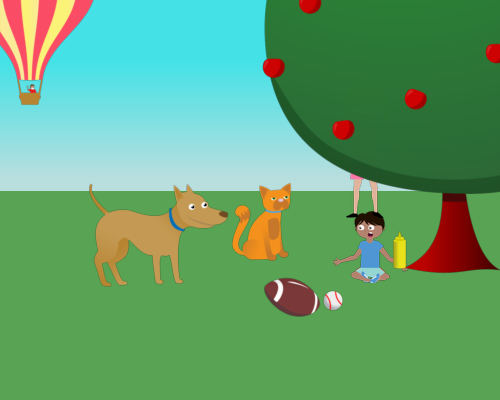
A big hot air balloon is cut off at the top and left, next to a large apple tree. A dog is in the middle, with a football below it and a baseball to the right. A cat sits next to the baseball. A medium-sized girl is to the left of the tree, and a shocked boy is next to her.